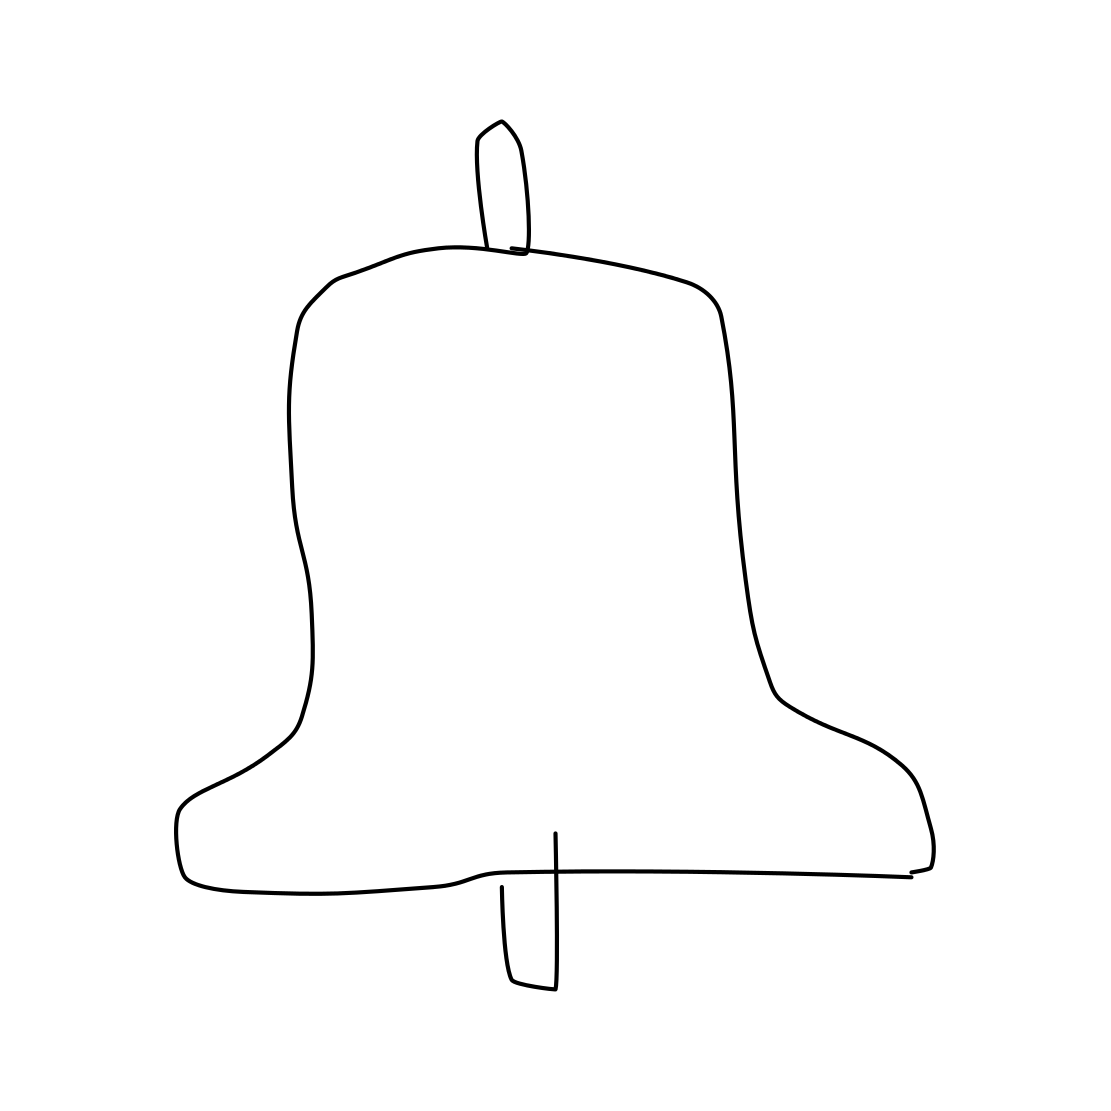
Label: bell